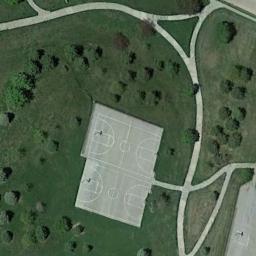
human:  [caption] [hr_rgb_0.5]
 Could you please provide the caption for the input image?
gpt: There are two basketball courts of different sizes on the green land .

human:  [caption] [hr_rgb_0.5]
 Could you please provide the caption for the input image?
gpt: The basketball court is on the lawn,With several vegetation nearby .

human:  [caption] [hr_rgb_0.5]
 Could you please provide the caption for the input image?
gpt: Two basketball courts on the lawn with some trees and some roads through the lawn .

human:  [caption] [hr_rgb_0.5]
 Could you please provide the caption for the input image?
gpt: There are two basketball courts in the middle of grass next to a road .

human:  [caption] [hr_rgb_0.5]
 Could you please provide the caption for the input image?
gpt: Two basketball courts are surrounded by grass .